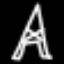
Label: The Eiffel Tower